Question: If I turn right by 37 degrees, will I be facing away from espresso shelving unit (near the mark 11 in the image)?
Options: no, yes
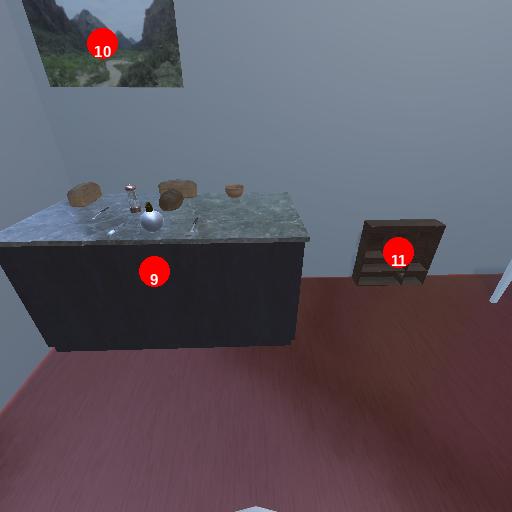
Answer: no